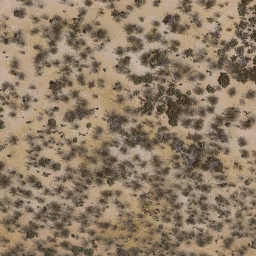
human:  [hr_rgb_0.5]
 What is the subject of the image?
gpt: chaparral